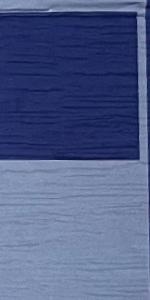
Label: Empty